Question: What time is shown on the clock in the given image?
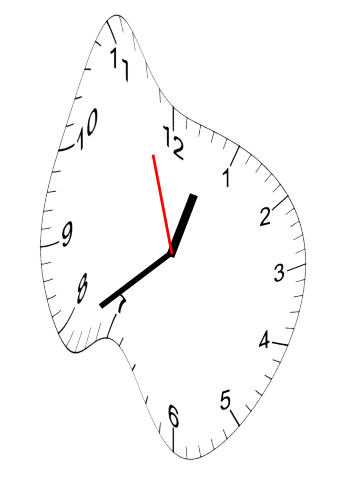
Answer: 12:38:57